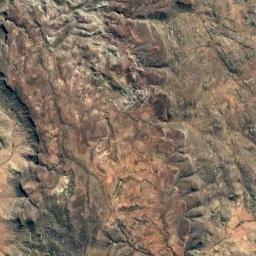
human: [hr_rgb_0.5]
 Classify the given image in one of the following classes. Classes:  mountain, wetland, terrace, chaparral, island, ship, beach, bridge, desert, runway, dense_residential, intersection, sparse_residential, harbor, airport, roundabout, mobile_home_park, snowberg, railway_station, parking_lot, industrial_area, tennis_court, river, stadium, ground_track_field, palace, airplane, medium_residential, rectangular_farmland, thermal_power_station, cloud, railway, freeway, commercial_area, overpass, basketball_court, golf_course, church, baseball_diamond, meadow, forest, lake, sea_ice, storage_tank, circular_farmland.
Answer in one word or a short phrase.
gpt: mountain